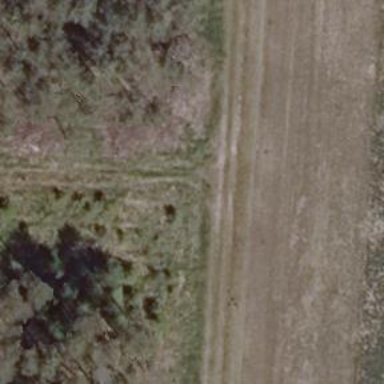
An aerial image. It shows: Sandy track with grade4 tracktype.